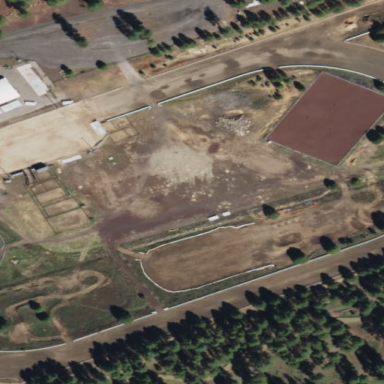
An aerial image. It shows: Horse racing track for leisure and sport activities.